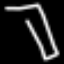
Label: pants